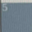
Piece: xx